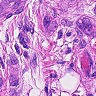
Metastatic tissue present: yes